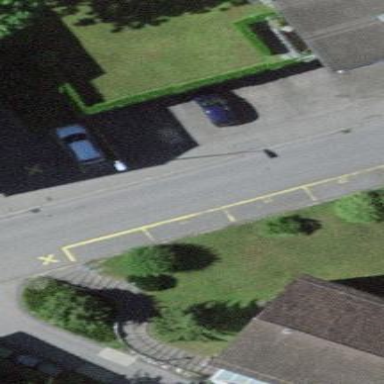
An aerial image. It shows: Parking lane.